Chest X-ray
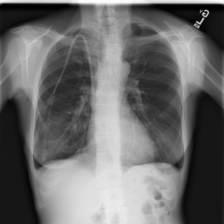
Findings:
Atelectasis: negative
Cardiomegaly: negative
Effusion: negative
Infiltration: negative
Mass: negative
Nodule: negative
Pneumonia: negative
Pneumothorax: negative
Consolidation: negative
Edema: negative
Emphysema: negative
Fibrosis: negative
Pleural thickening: negative
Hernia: negative